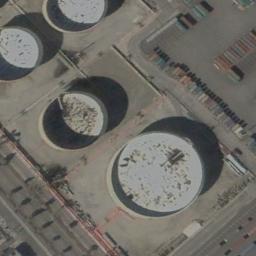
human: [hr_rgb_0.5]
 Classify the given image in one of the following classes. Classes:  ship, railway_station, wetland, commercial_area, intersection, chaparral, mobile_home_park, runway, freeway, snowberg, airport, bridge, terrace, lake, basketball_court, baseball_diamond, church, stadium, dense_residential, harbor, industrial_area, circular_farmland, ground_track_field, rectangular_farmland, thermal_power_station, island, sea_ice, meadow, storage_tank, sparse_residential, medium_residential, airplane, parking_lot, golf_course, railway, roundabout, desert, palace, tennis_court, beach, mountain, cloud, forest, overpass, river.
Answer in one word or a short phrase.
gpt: storage_tank